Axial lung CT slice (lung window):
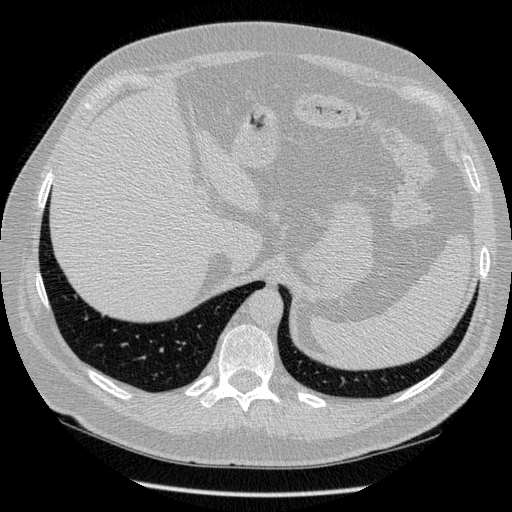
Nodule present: no